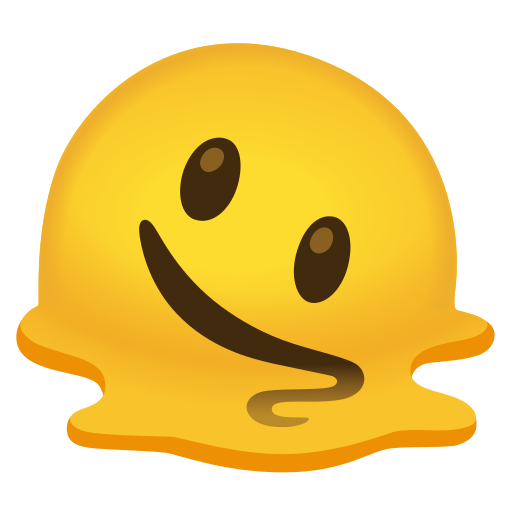
Emoji: 🫠